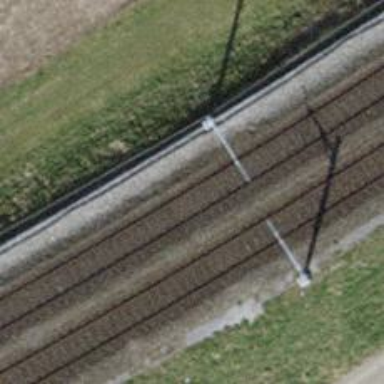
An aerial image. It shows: Railway with electrified contact lines running along embankment.